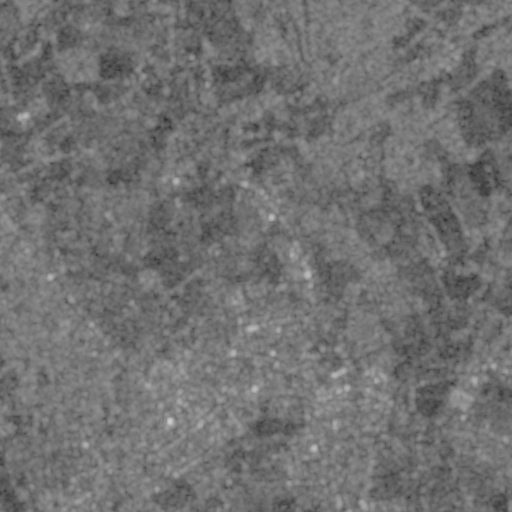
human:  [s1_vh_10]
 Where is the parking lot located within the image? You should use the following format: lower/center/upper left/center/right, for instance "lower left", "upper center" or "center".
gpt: The parking lot is located in the lower right of the image.
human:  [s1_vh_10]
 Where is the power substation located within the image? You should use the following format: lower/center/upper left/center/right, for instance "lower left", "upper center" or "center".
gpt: The power substation is located in the lower center of the image.
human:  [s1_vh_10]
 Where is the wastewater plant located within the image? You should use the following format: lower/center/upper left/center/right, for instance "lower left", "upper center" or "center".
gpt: The wastewater plant is located in the lower right of the image.
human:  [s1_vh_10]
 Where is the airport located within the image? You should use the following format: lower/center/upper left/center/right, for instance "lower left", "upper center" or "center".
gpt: There is no airport in the image.

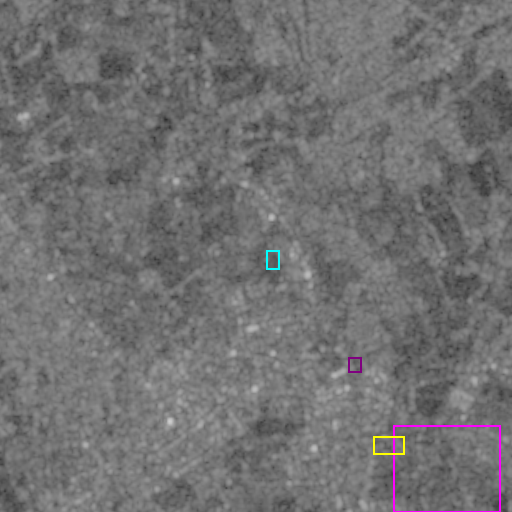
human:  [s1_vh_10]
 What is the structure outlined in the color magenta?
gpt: The structure outlined in magenta is a crop field.
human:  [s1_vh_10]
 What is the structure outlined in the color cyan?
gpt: The structure outlined in cyan is a park.
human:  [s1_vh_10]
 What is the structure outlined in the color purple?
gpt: The structure outlined in purple is a parking lot.
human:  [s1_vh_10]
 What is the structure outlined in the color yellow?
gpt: The structure outlined in yellow is a wastewater plant.
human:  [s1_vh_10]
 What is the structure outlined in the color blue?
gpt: There is no blue outline.